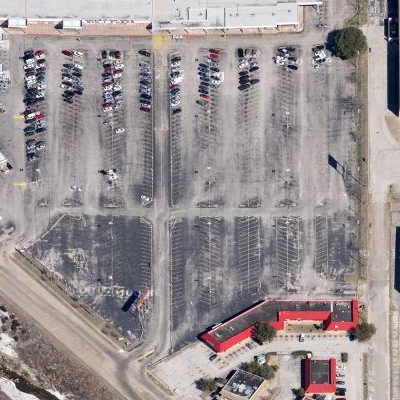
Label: gParking